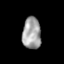
Tissue: skin
Cell type: Epithelial cells
Senescence score: 0.2861
Nuclear area (px): 574
Mean DAPI intensity: 162.587